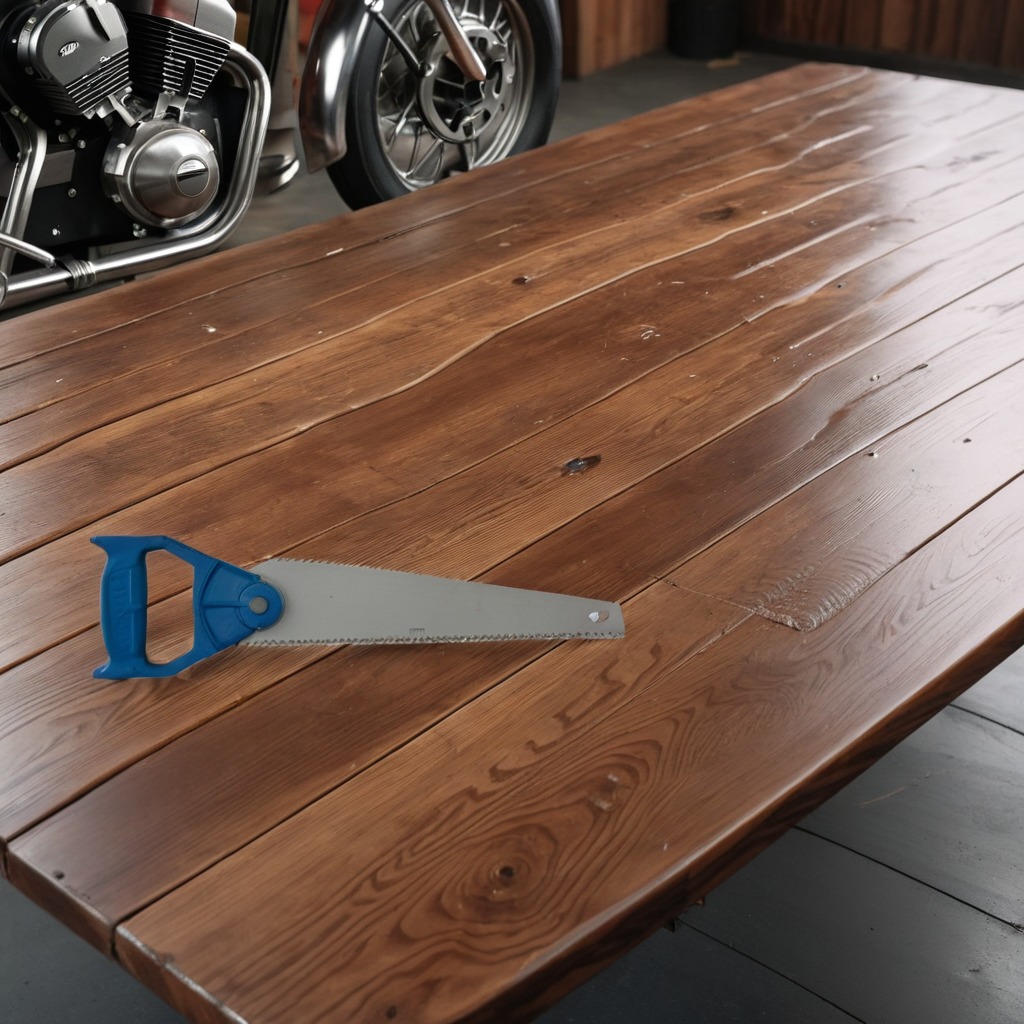
A metal saw is lying on the wooden table in the vintage motorcycle garage.